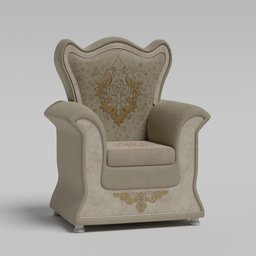
Label: furniture